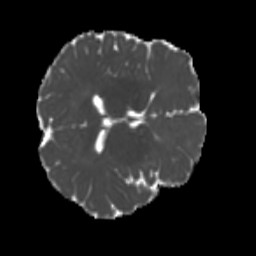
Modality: MD
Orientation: axial
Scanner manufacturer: siemens
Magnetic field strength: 3 T
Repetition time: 4 s
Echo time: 0.0594 s